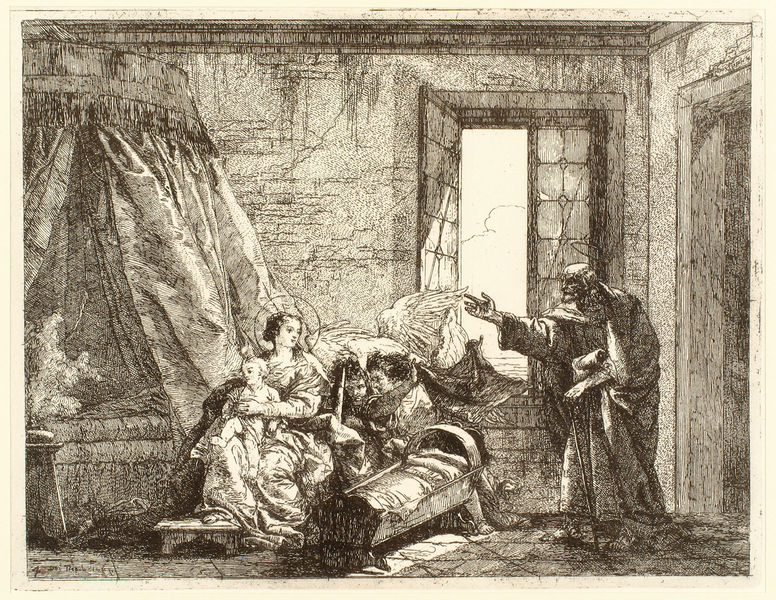
Titel: Die Flucht nach Ägypten
Künstler: Domenico Giovanni Tiepolo
Institution: Berlin, Kupferstichkabinett
Schlagwörter: flügel, gemälde, himmel, mann, umhang, vogel, menschen, fenster, frau, grau, licht, raum, stuhl, tür, zeichnung, wolke, beige, alt, wand, rahmen, stein, tod, vorhang, boden, familie, kind, mutter, wald, stock, engel, alter mann, grafik, graphik, baby, hocker, schemel, sepia, bett, greis, druck, jungfrau, radierung, stich, überfall, fußbank, heiligenschein, christus, jesus, einfarbig, teufel, baldachin, heiliger, heilige, heilig, maria, kupferstich, madonna, mutter gottes, josef, joseph, himmelbett, geburt, wiege, bettchen, gottesmutter, kindstot, erscheinugn